Question: Is there an issue with Android's browser showing solid(no-blur) shadows?
'''
box-shadow: 0 0 0px 5px #fff;
'''
Renders link this in Android compared to Chome, iPhone or blackberry?

You can fine the full CSS here: <URL>
My Android is 2.2.1 if you could have a <URL> and let me know what you see?
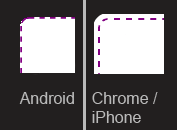
Answer: This is a known bug with the Android browser - it's very irritating. Your only option is to use blur radius of 1px or above.
Check out the bug report at <URL>
One commenter there said they got around it by using 0.1f as a value - this didn't work for me when I last tried it - only 1px or above worked.